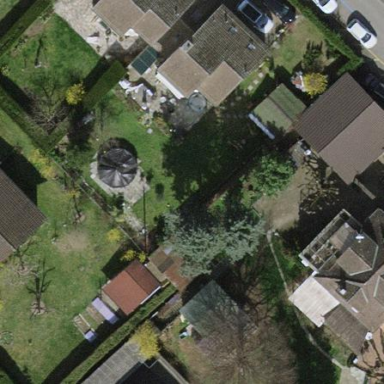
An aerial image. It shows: Garden surrounded by fence.